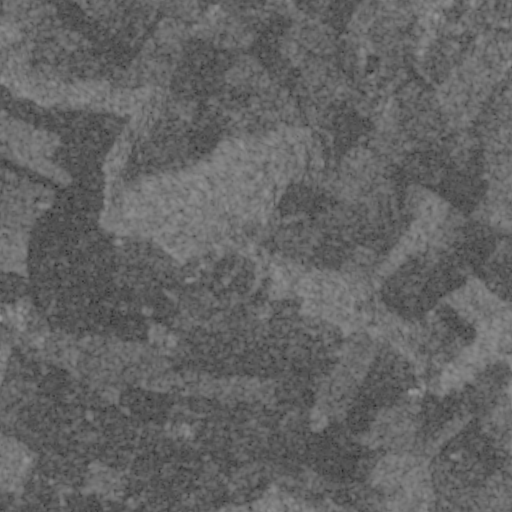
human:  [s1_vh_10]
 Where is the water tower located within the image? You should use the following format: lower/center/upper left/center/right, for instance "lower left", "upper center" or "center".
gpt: The water tower is located in the center left of the image.
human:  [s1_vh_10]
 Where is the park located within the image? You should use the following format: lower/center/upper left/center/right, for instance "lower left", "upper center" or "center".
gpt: There is no park in the image.

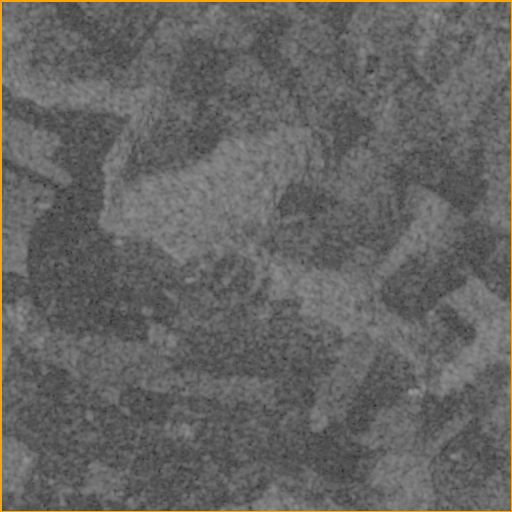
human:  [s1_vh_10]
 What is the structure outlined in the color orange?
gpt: The structure outlined in orange is a crop field.
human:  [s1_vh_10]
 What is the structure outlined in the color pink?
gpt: There is no pink outline.